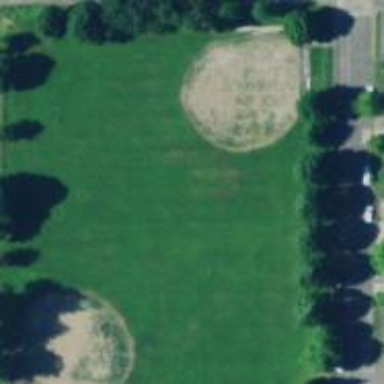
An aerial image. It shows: Baseball pitch for leisure land.